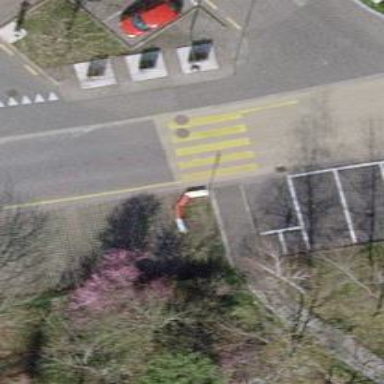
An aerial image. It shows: Zebra crossing on the road.